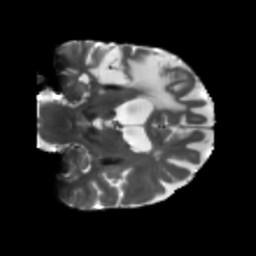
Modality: T2w
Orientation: coronal
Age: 52
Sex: male
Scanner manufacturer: siemens
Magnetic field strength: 3 T
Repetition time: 5.47 s
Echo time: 0.0854 s